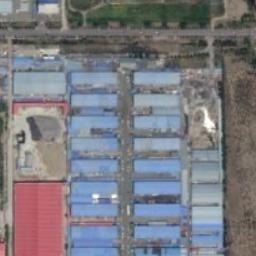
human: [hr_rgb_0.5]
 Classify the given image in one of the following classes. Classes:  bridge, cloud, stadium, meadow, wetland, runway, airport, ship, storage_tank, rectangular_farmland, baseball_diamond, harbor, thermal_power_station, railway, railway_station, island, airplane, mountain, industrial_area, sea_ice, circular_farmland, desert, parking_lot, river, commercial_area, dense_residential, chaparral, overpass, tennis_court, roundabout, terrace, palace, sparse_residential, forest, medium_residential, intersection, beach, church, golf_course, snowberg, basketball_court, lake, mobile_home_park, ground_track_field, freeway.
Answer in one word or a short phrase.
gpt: industrial_area